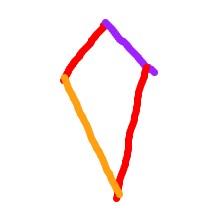
Shape: kite